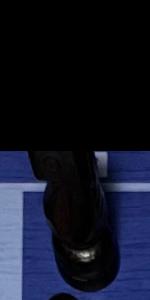
Label: Knight_Black